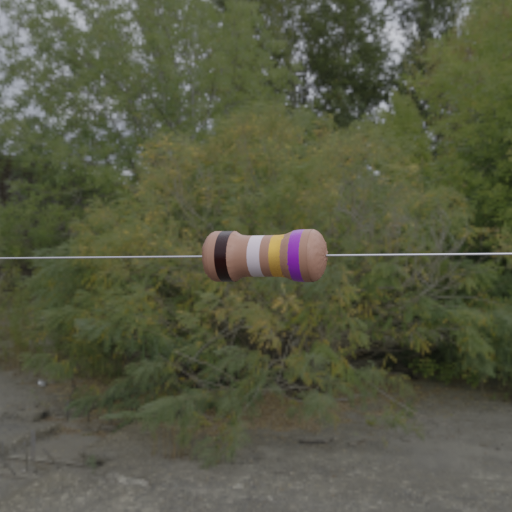
Resistor colour bands (in order): black, silver, gold, violet